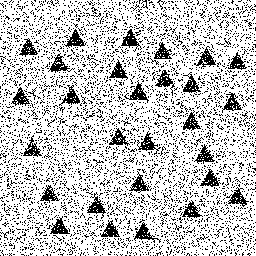
Squares: 0
Triangles: 28
Stars: 0
Total shapes: 28